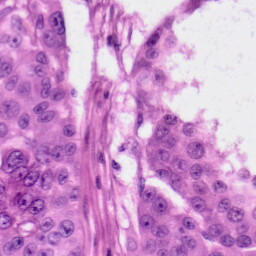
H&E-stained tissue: Skin